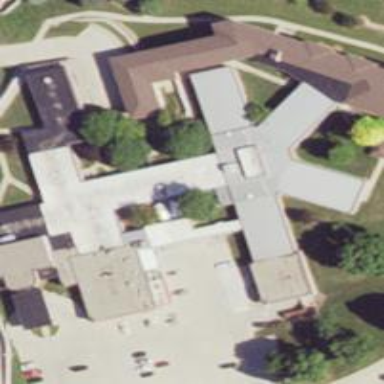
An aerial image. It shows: Nursing home.